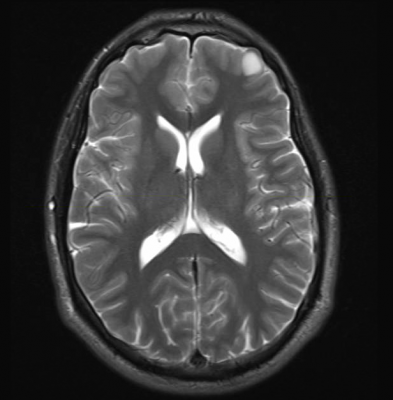
Label: notumor